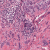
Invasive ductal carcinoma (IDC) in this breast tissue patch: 1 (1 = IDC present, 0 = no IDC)